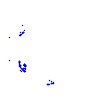
Particle: kaon